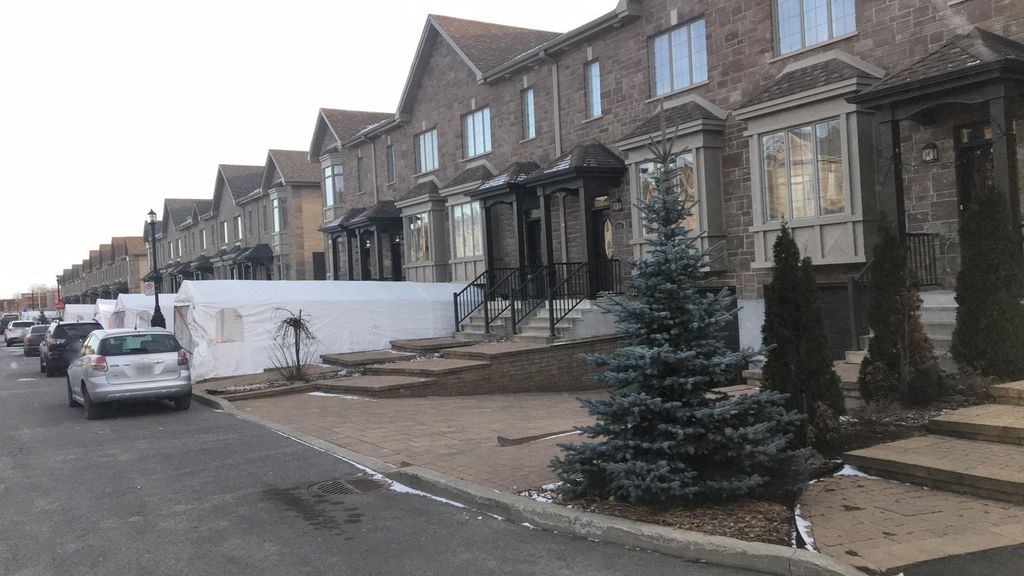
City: montreal